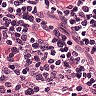
Metastatic tissue present: no